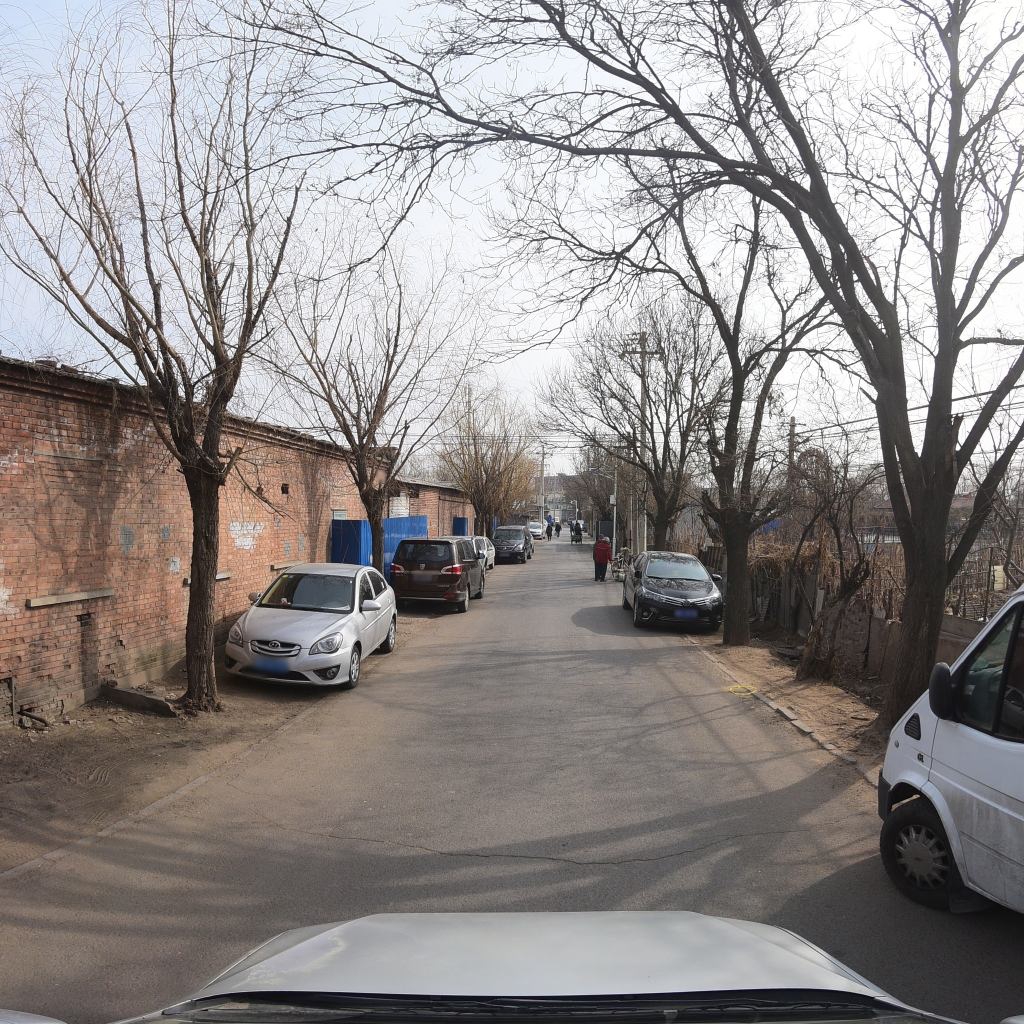
Region: Fengtai
Road damage annotations: transverse crack